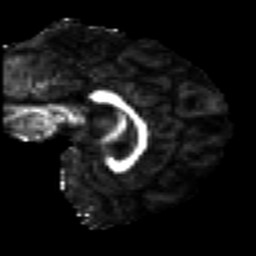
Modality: FA
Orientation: sagittal
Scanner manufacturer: siemens
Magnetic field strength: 3 T
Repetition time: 7.8 s
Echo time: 0.09 s